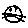
Label: cat